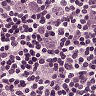
Metastatic tissue present: yes